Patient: sex F, age 69
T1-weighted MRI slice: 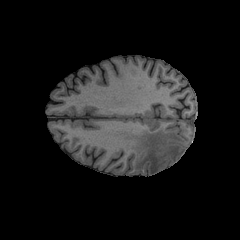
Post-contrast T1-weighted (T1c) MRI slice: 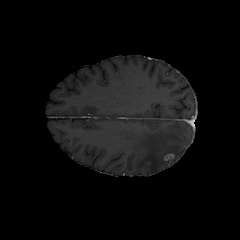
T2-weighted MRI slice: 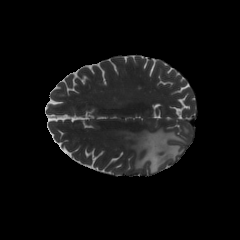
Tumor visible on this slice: yes
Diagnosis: Glioblastoma, IDH-wildtype
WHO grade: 4